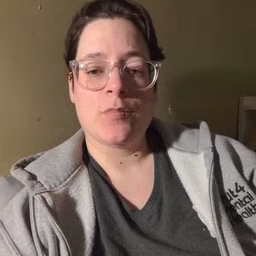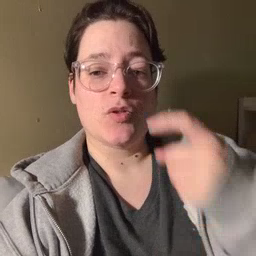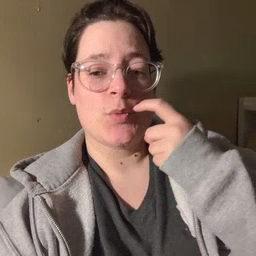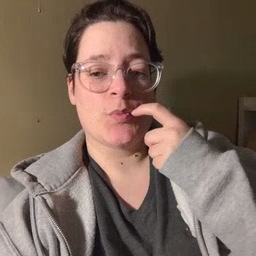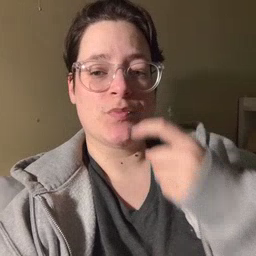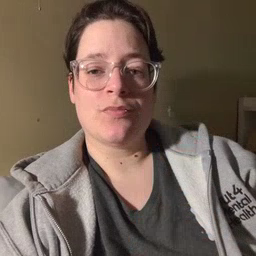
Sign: tooth